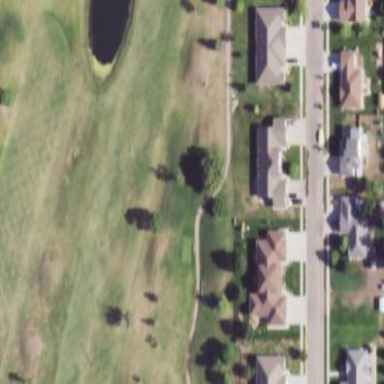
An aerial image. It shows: Golf fairway surrounded by grass.